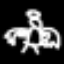
Label: angel